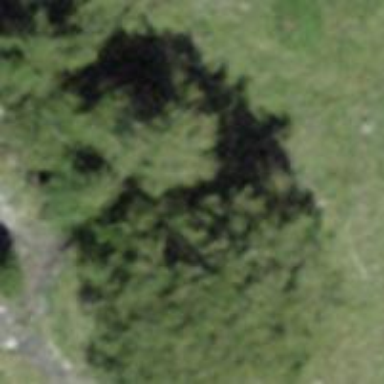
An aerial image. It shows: Forest area.